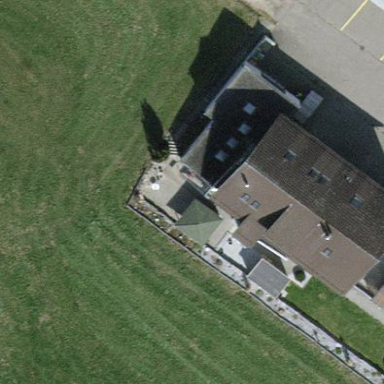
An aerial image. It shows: Building with tiled roof.